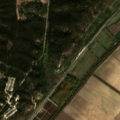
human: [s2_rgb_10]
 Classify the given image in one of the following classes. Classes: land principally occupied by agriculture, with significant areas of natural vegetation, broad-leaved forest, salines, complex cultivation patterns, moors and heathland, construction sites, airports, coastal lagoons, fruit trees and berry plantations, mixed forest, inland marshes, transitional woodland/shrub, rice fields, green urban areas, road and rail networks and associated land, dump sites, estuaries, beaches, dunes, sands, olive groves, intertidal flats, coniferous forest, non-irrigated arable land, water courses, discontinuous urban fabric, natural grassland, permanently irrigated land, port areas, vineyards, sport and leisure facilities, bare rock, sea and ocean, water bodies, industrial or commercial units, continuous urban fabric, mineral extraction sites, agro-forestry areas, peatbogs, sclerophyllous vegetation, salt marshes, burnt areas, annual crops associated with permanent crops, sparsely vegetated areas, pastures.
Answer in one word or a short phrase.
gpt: permanently irrigated land, vineyards, broad-leaved forest